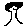
Label: tree